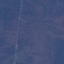
Land use / land cover: HerbaceousVegetation